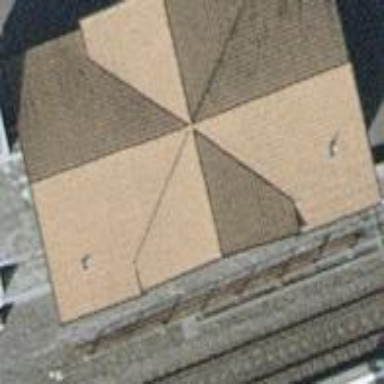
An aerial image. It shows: Train station building.